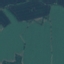
Land use / land cover: AnnualCrop